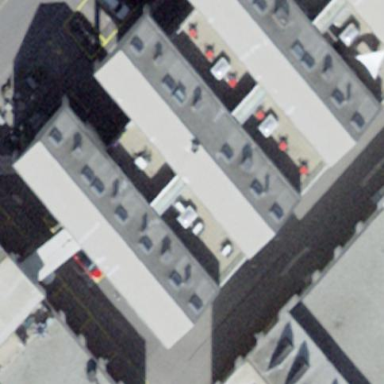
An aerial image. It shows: Hotel building.